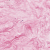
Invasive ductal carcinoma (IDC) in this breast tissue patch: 0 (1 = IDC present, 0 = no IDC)